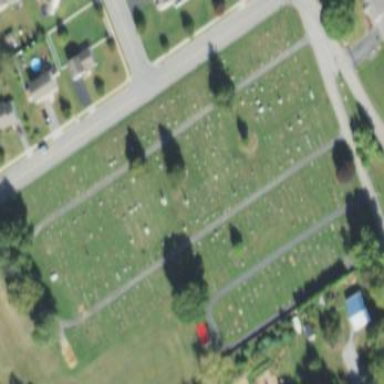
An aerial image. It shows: Cemetery.